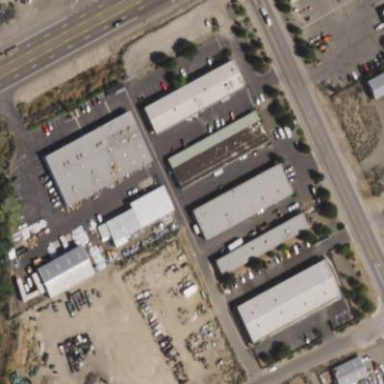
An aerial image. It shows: Commercial area.